Aerial crown-view tile of a tropical tree (Barro Colorado Island, Panama), acquired 20250317:
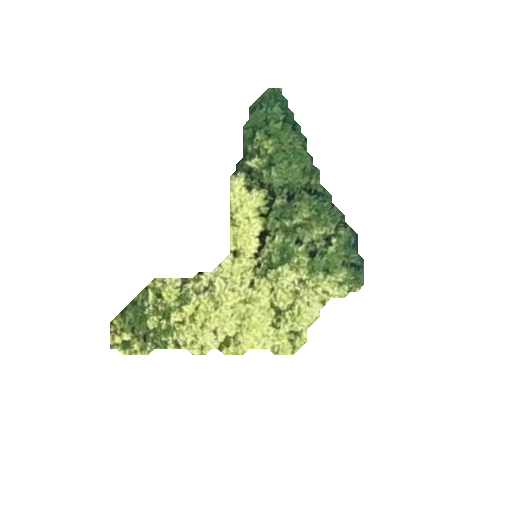
Species: Alseis blackiana
GBIF accepted scientific name: Alseis blackiana
Crown area: 46.6 m²